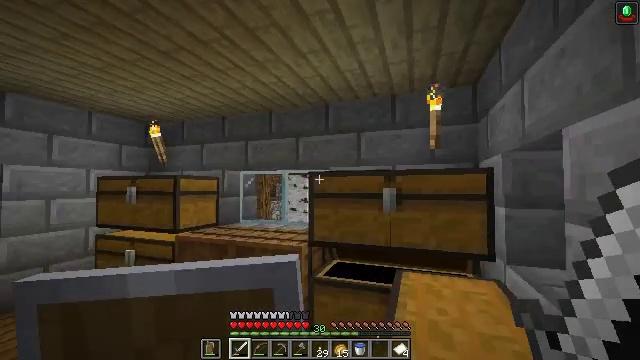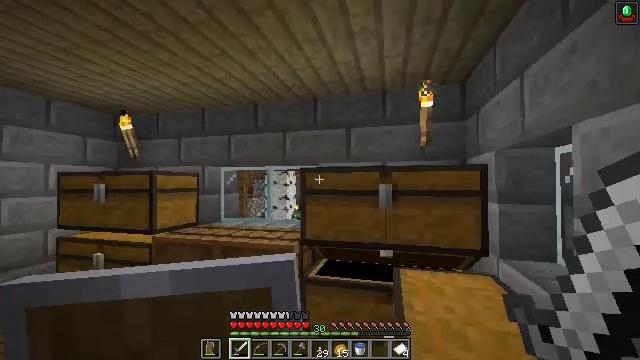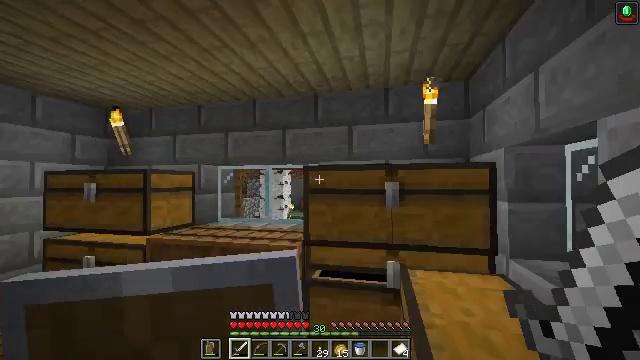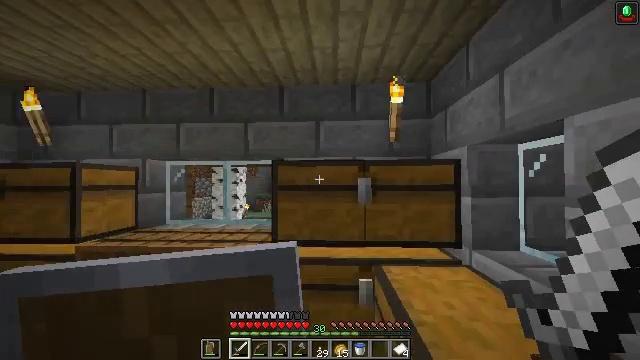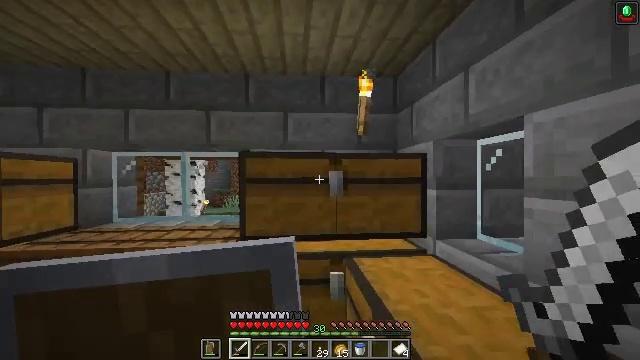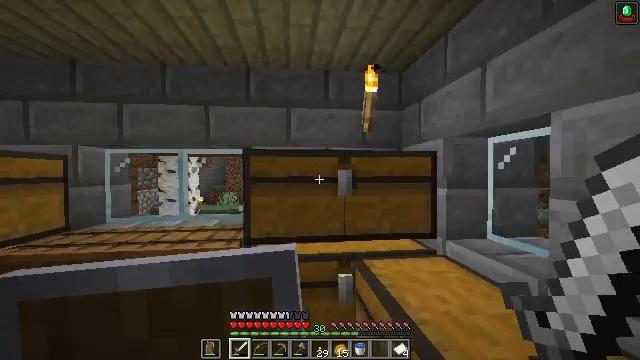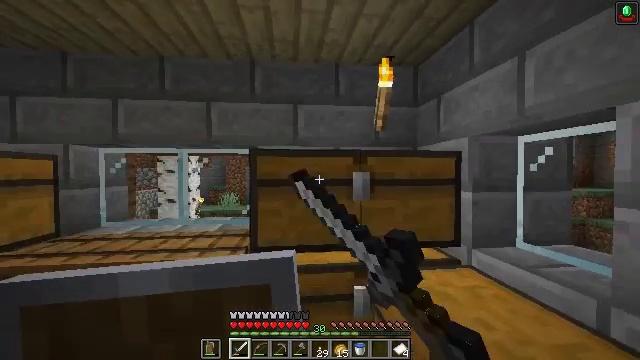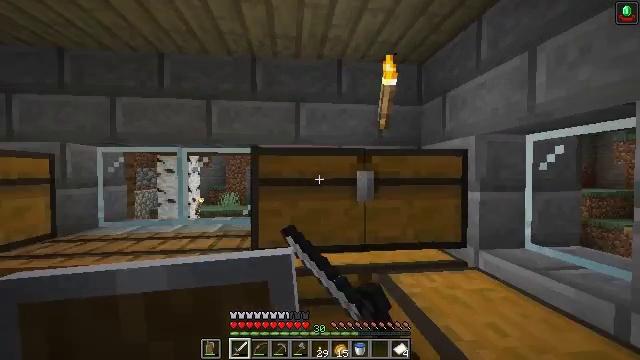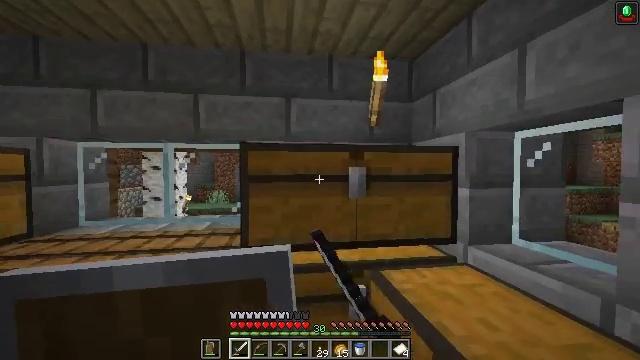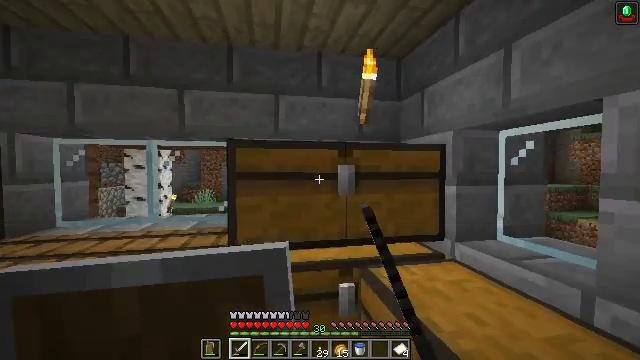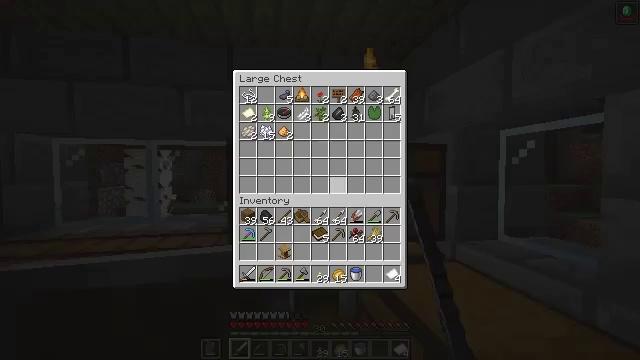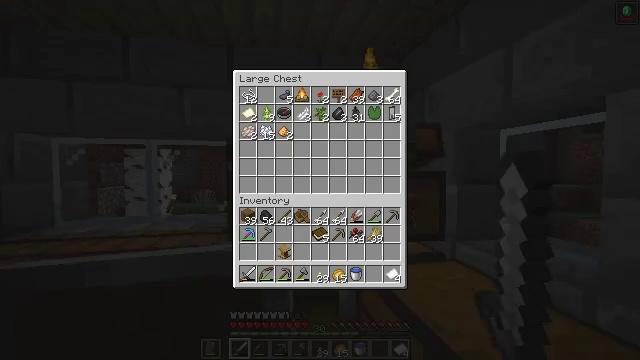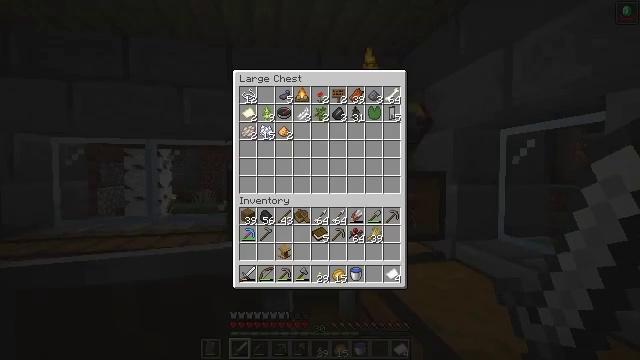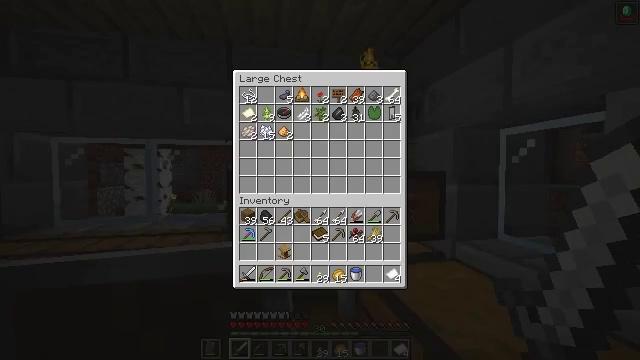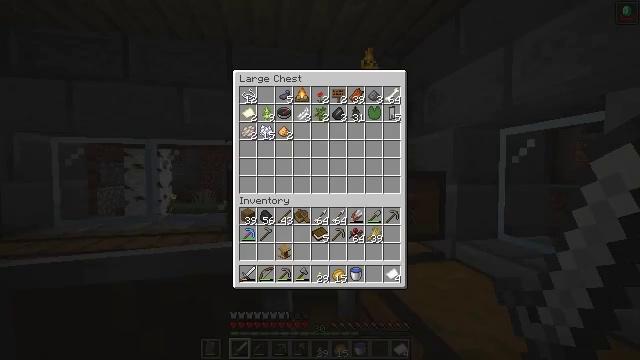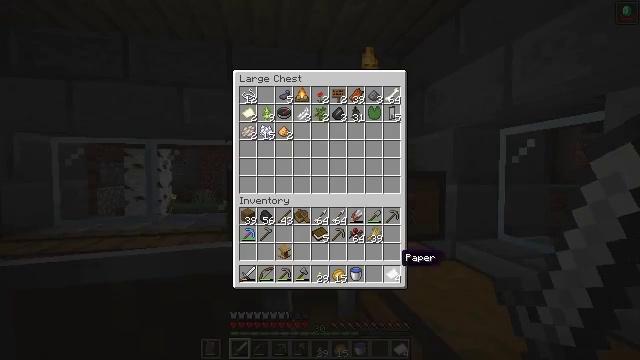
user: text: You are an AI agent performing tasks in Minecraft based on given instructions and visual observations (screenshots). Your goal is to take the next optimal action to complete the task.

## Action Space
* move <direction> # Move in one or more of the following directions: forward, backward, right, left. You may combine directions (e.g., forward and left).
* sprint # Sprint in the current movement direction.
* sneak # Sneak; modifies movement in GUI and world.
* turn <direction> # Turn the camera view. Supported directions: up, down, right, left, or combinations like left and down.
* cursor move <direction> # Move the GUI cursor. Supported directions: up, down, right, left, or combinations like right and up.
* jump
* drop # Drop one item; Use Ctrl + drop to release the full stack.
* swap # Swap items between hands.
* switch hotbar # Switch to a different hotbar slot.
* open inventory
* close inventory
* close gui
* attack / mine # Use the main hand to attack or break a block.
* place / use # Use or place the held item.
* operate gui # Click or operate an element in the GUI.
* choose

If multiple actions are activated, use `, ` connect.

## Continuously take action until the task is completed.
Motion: motion action
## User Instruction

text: Mine beetroots from the garden.
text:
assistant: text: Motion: move forward and move left, turn right
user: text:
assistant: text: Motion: move forward and move left, turn right
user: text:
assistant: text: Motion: move forward and move left, turn right
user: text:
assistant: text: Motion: move forward and move left, turn right and down
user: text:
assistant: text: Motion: move forward, turn right, use / place
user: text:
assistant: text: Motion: use / place
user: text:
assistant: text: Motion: no_op
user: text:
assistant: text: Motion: turn right
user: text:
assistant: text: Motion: turn right
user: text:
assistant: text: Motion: cursor move right, open gui
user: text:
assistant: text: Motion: cursor move right and down
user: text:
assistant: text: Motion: cursor move right and down
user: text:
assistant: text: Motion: sneak
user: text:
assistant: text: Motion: sneak, cursor move left and down
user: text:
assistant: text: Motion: sneak, cursor move left and down
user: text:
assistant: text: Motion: sneak, operate gui
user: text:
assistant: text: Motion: sneak, operate gui
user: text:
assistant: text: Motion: sneak
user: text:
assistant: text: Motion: sneak
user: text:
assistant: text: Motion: sneak
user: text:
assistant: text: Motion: no_op
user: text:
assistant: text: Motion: no_op
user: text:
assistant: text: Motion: no_op
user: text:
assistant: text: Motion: close gui
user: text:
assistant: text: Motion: turn right
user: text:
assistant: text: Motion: move right, turn right and up
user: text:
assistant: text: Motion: move forward and move right, turn right and up
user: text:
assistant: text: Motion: move forward and move right, turn right
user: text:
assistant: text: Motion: move forward and move right, turn right
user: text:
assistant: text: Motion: move forward and move right, turn right and down